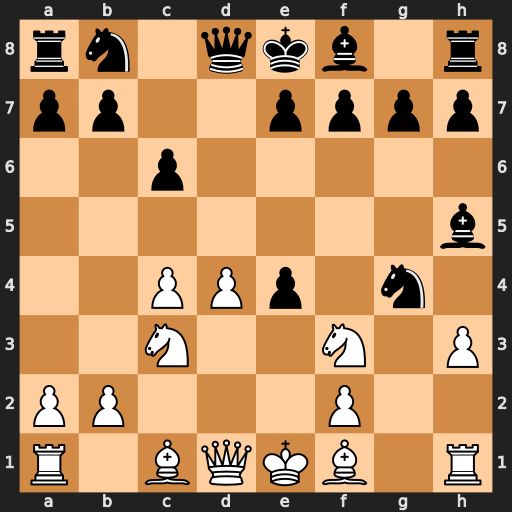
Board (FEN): rn1qkb1r/pp2pppp/2p5/7b/2PPp1n1/2N2N1P/PP3P2/R1BQKB1R
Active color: w
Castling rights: KQkq
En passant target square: -
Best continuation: hxg4 Bxg4 Nxe4